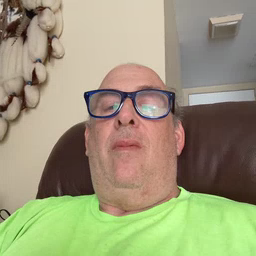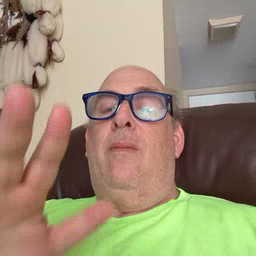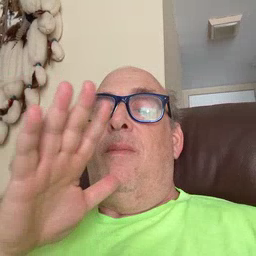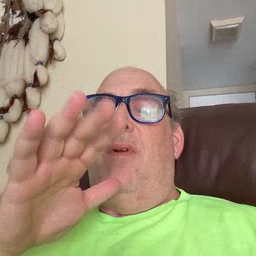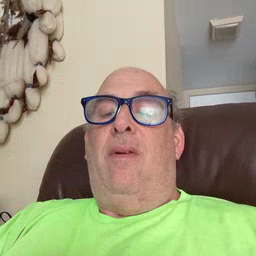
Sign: mom